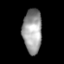
Tissue: lung
Cell type: Endothelial cells
Senescence score: 0.5458
Nuclear area (px): 824
Mean DAPI intensity: 156.424